三年级 · 度量几何学
如图, 每张课桌桌面的长是 7 分米, 宽是 5 分米, 拼成的桌面周长是多少分米?

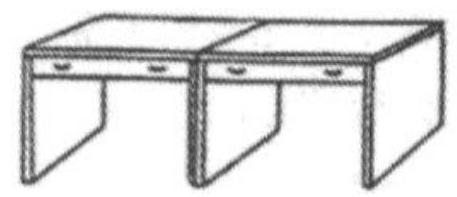
答案: 案. 38 分米

【分析】拼成的桌面的长是 $7+7=14$ (分米), 宽是 5 分米, 长方形的周长 $=($ 长 + 宽 $) \times 2$, 代入相关数据即可解答。

【详解】 $(7+7+5) \times 2$

$=(14+5) \times 2$

$=19 \times 2$

$=38($ 分米 $)$

答: 拼成的桌面周长是 38 分米。

【点睛】本题考查了长方形的周长公式，应熟练掌握并灵活运用。